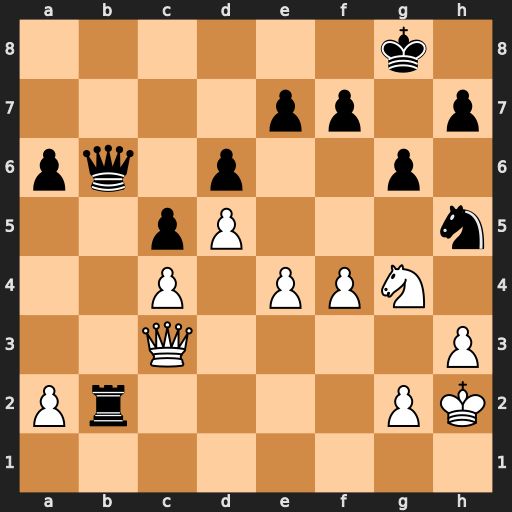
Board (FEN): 6k1/4pp1p/pq1p2p1/2pP3n/2P1PPN1/2Q4P/Pr4PK/8
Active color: w
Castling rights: -
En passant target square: -
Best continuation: Nh6+ Kf8 Qh8#